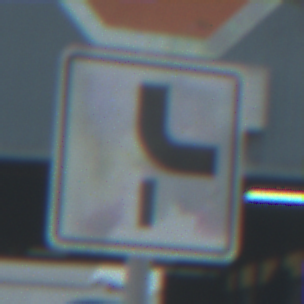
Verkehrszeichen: VerlaufVorfahrtsstrasse10
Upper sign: Stop
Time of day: Midday
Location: Outdoor (Suburban)
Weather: Overcast
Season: NotSpecified
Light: Natural